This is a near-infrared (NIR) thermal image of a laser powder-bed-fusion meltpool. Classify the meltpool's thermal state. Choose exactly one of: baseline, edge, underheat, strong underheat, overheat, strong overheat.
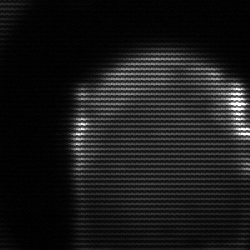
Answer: edge